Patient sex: F
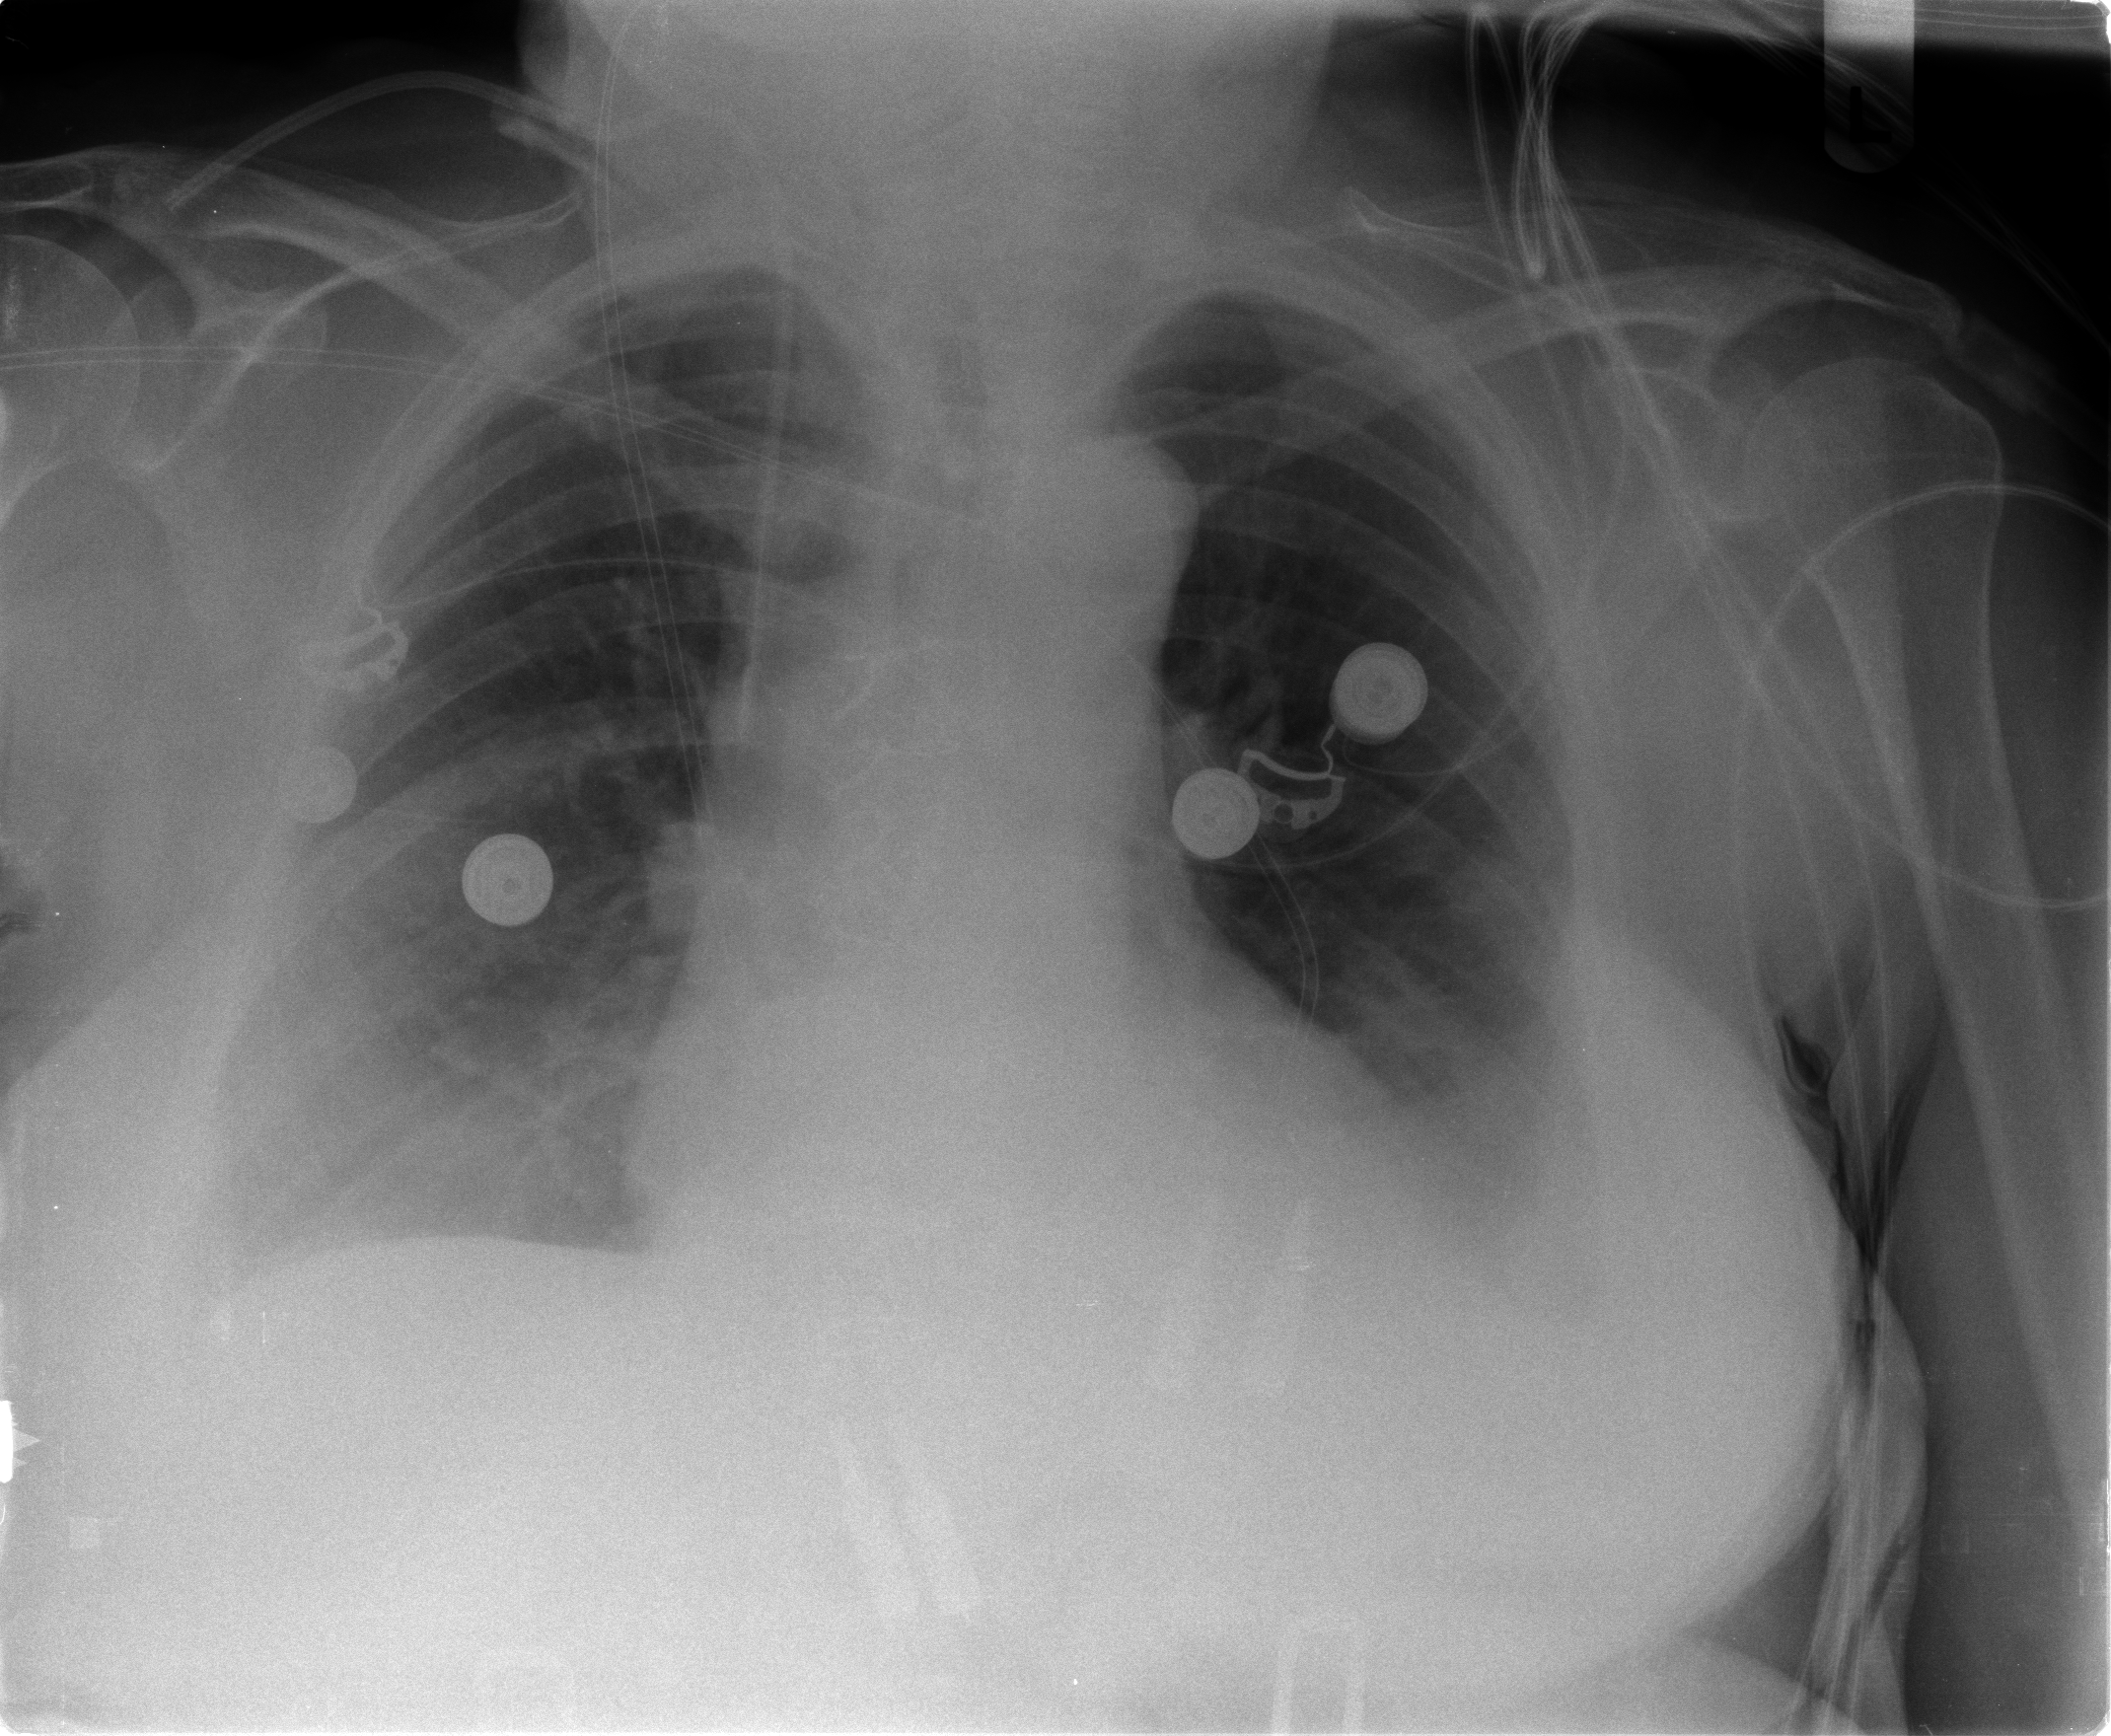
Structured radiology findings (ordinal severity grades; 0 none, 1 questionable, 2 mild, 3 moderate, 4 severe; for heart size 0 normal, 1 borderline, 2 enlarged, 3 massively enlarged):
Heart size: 0
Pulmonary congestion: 1
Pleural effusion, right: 1
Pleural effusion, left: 2
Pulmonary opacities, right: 0
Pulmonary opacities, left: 0
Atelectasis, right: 0
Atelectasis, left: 2